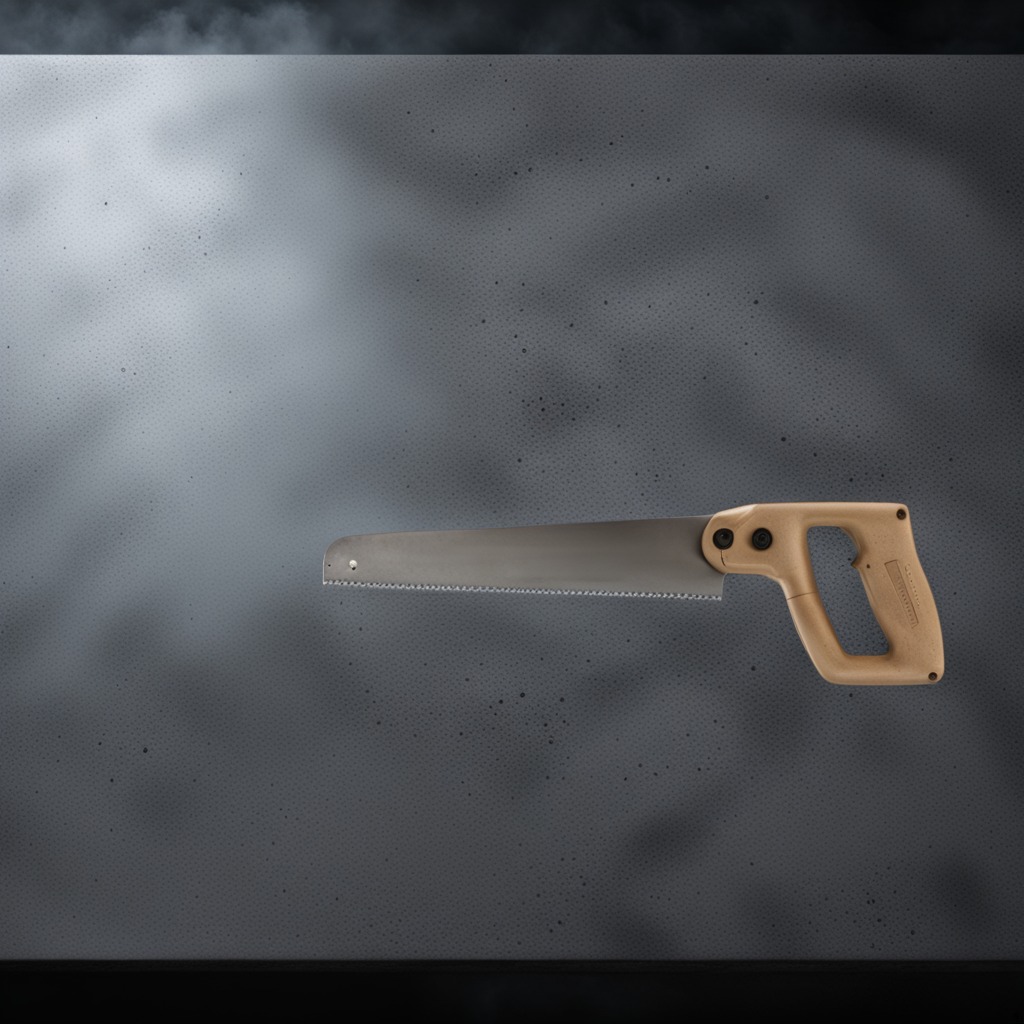
A metal saw lies on the clean granite table inside a workshop at night.